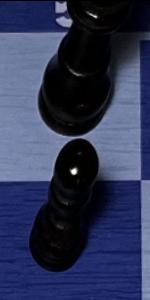
Label: Pawn_Black